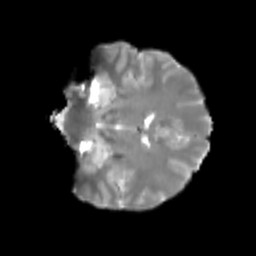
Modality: T2w
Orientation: coronal
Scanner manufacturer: siemens
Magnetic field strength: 3 T
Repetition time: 4 s
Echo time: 0.0594 s